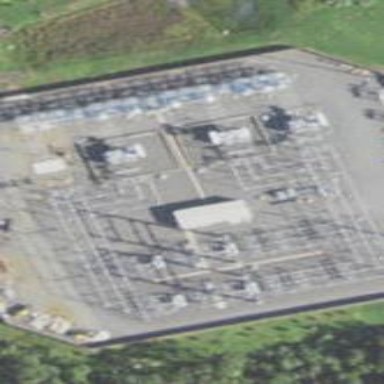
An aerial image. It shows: Distribution substation surrounded by fence.